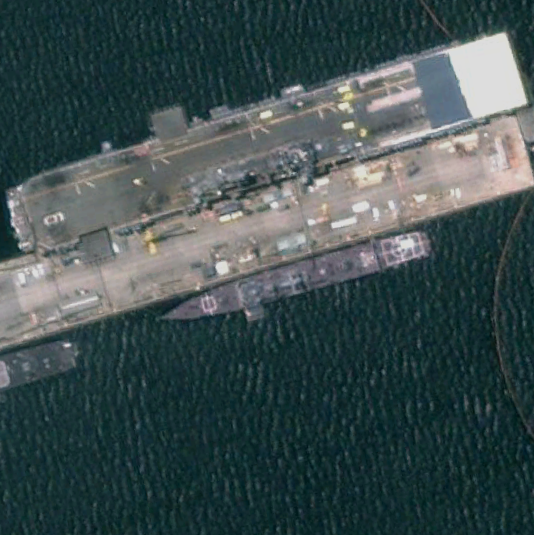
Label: assault